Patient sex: M
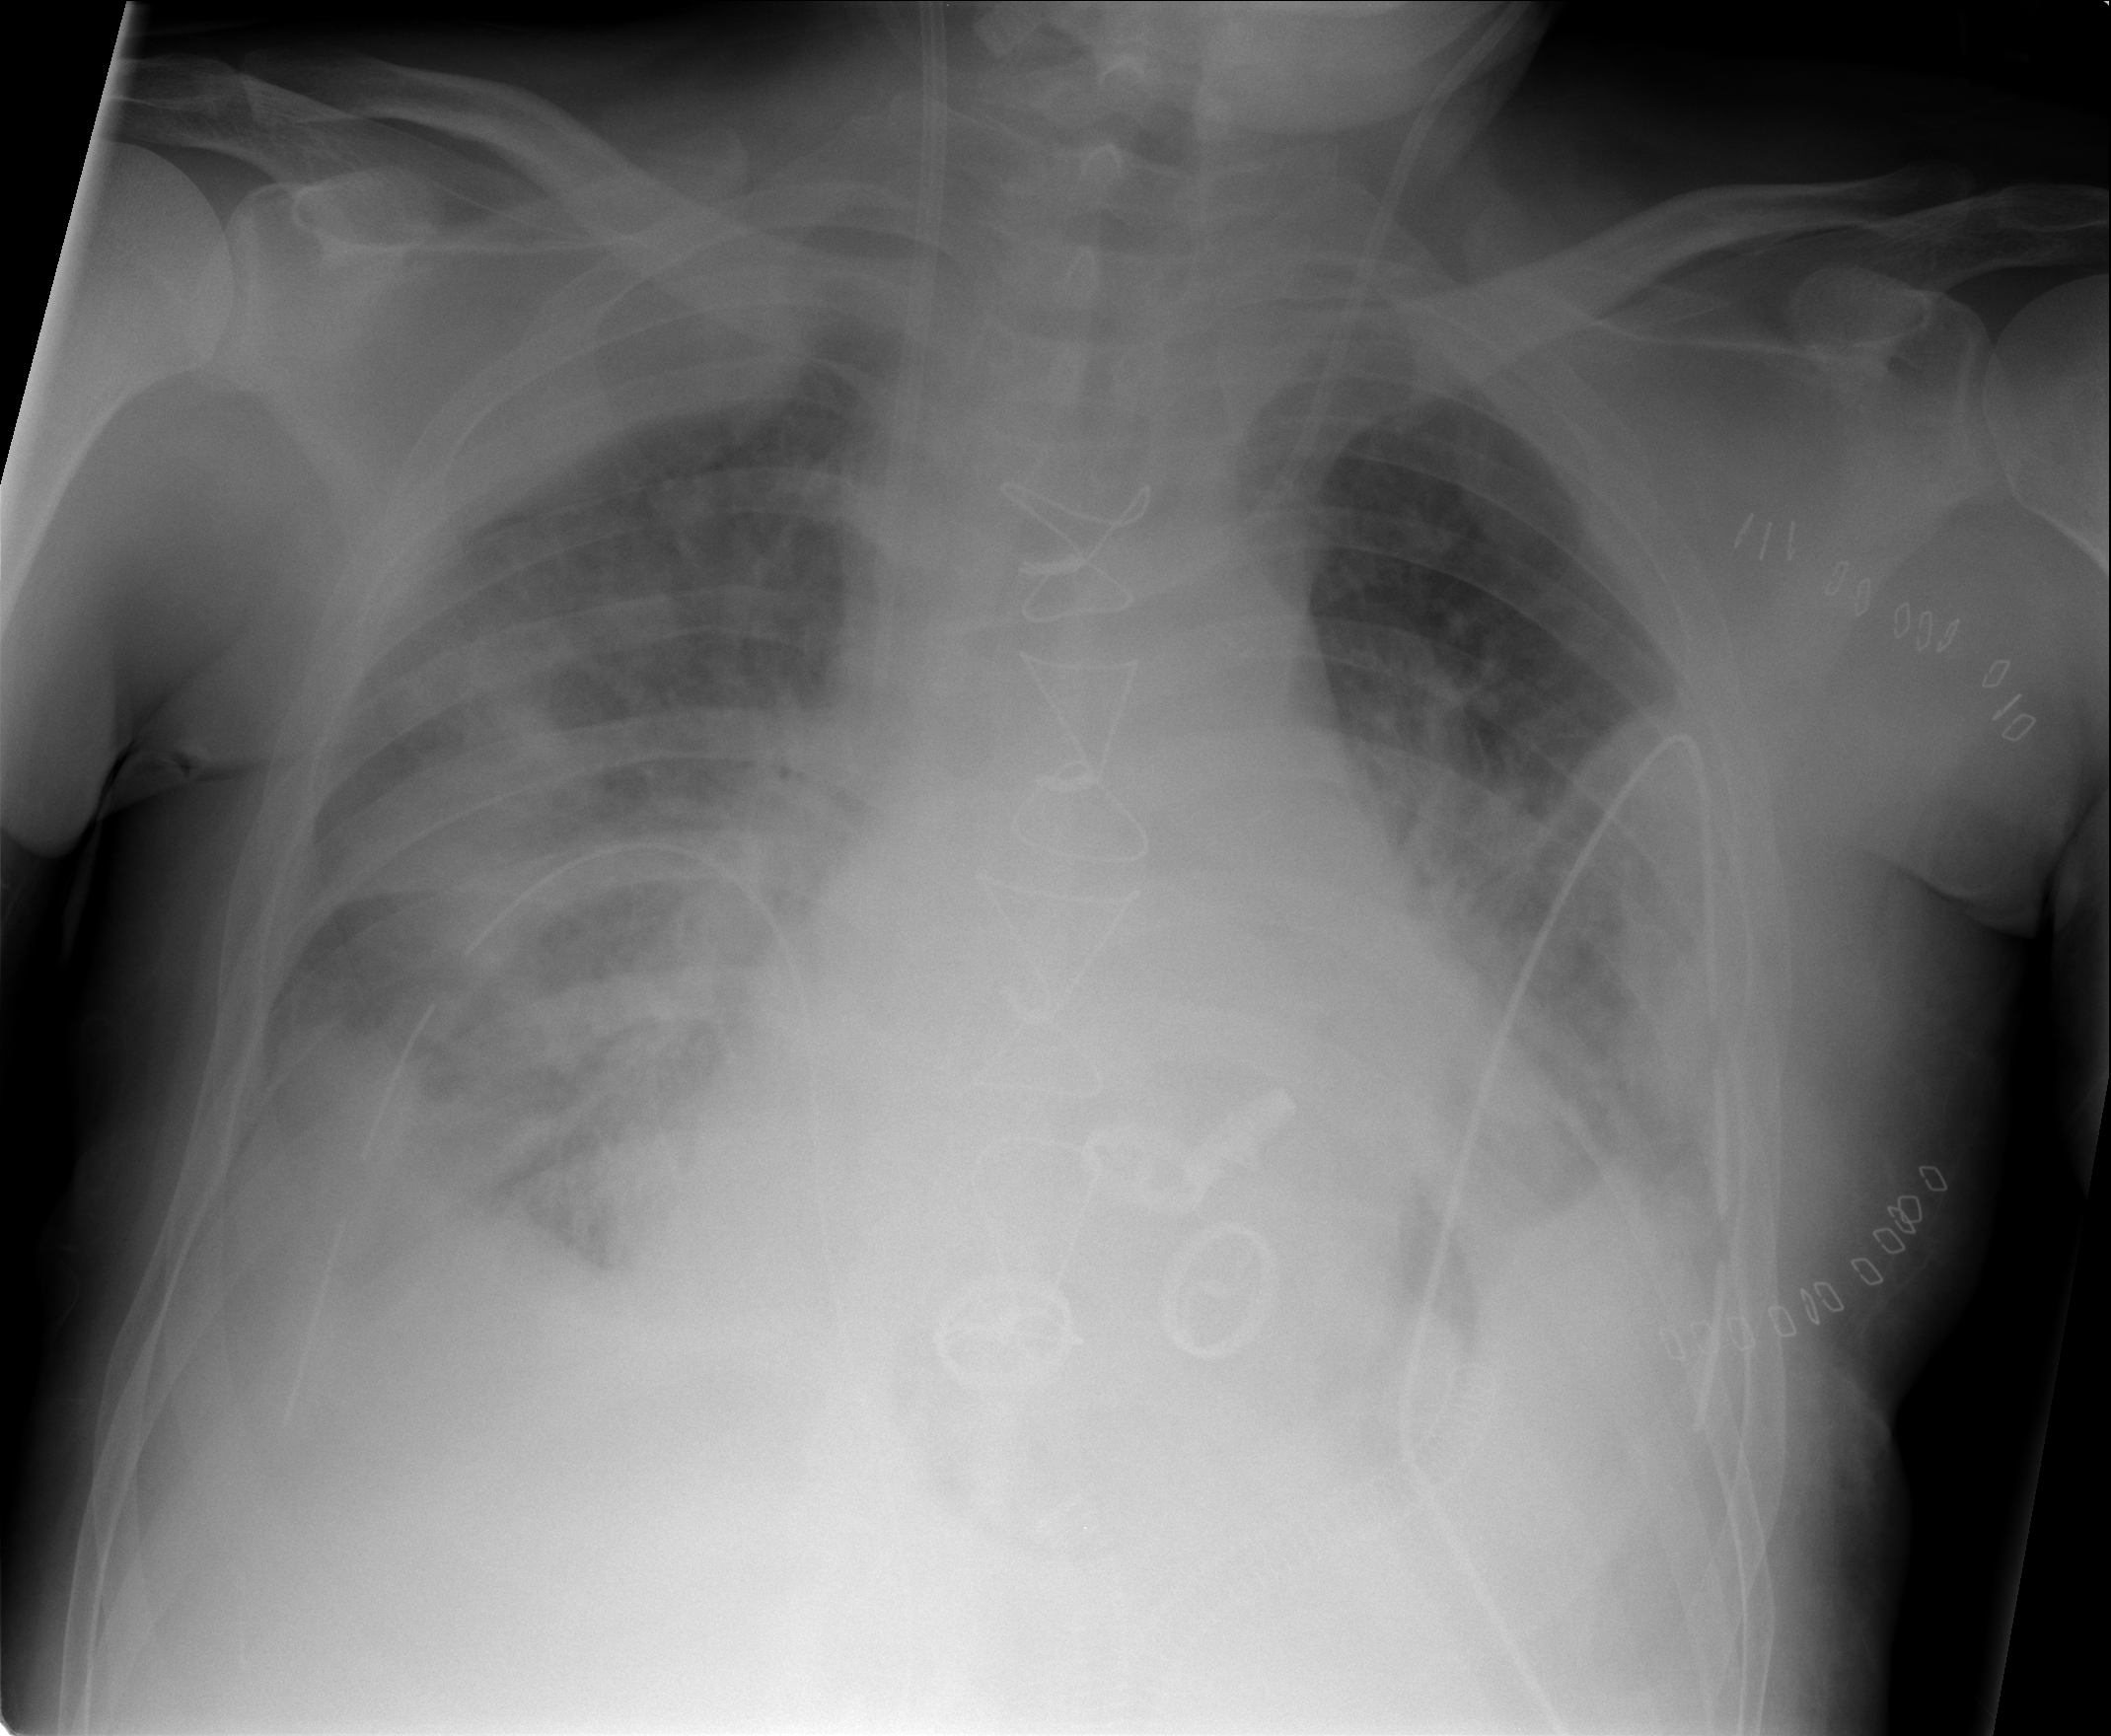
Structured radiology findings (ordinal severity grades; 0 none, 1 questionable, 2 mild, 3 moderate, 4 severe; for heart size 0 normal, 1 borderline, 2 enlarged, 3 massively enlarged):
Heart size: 2
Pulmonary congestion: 2
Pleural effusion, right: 3
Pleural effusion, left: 2
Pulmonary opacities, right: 3
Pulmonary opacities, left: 2
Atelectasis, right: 3
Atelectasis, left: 2